Question: How to make jslint don't display logs if it doesn't find any errors in sublime text 2.
Normally, it displays like this

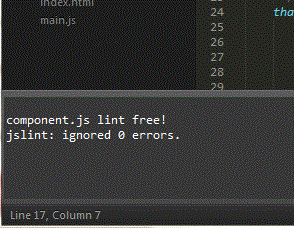
Answer: You can try <URL> plugin.